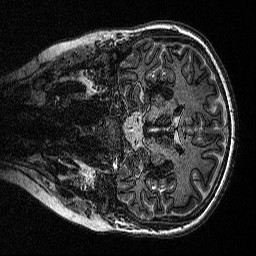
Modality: MP2RAGE
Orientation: coronal
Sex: female
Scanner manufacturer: siemens
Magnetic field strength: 3 T
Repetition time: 5 s
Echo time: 0.00292 s